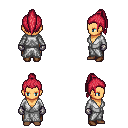
a pixel art fantasy rpg character, female body template, human, tanned skin, white robe, robe skirt, ruby red long topknot hairstyle, metal gloves, brown shoes, four views (front, back, left, right), 2x2 character sprite sheet, small pixel art, hard edges, no anti-aliasing